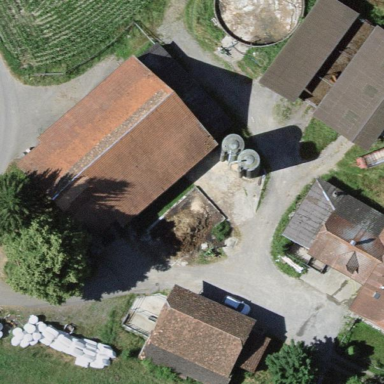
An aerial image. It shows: Farmyard area.